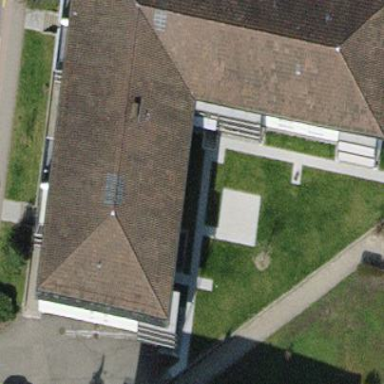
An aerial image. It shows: Hipped roof house.